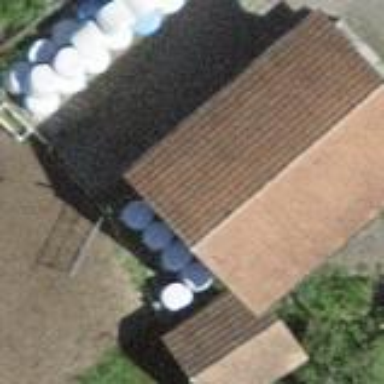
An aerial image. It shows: Shed.